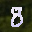
Label: 8